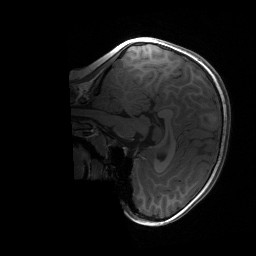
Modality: T1w
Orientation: sagittal
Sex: female
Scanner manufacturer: siemens
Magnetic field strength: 3 T
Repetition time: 1.9 s
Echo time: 0.00243 s